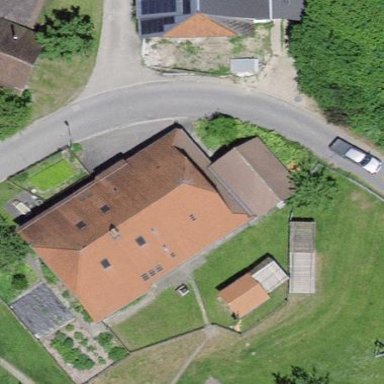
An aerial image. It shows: Farm building.